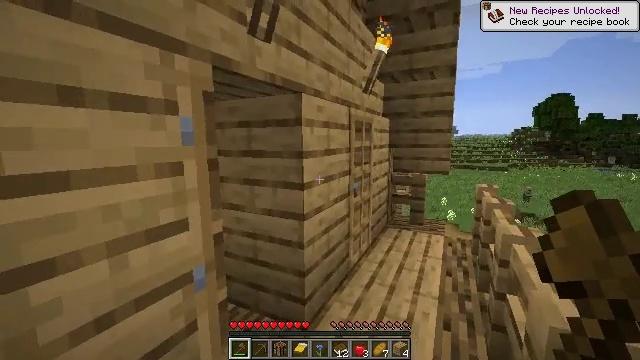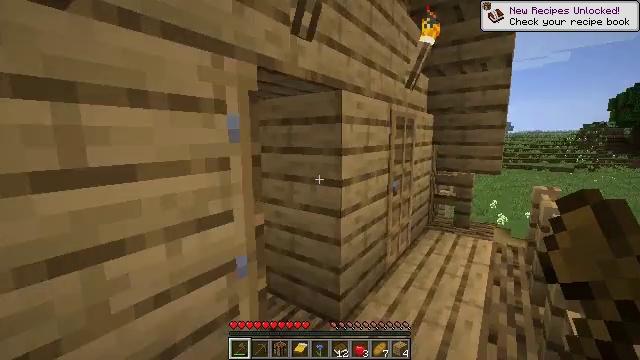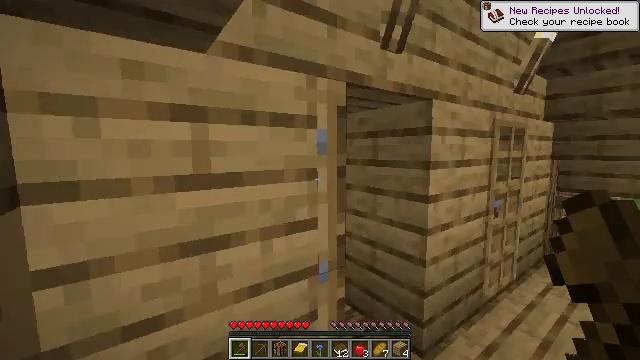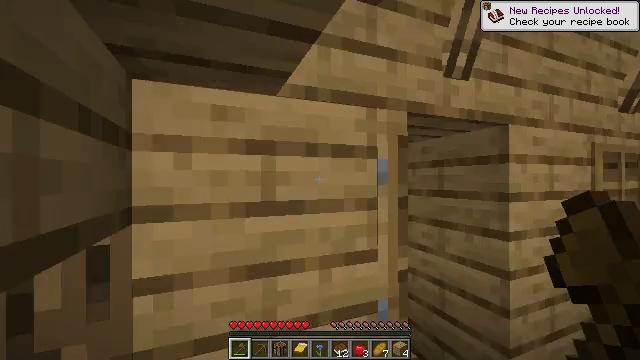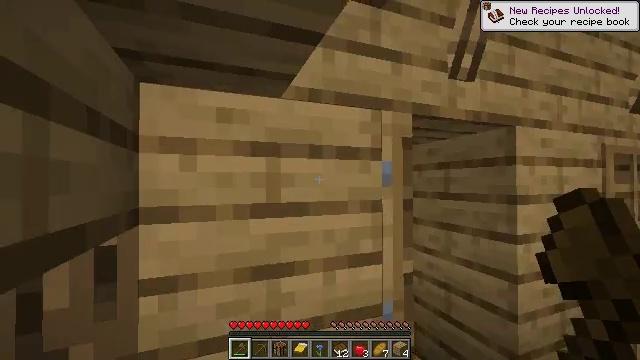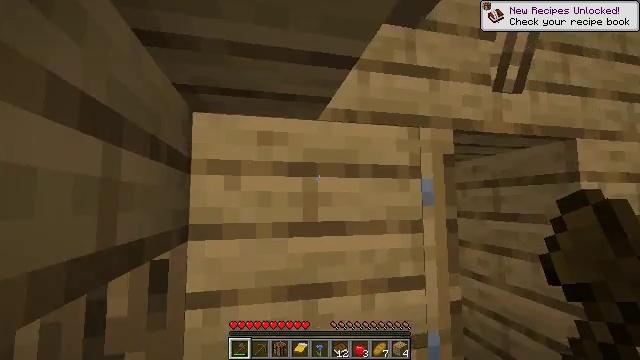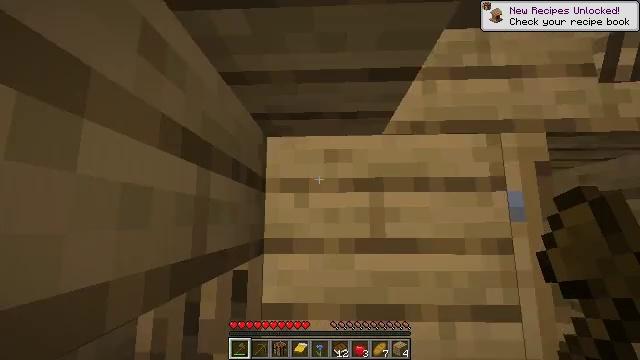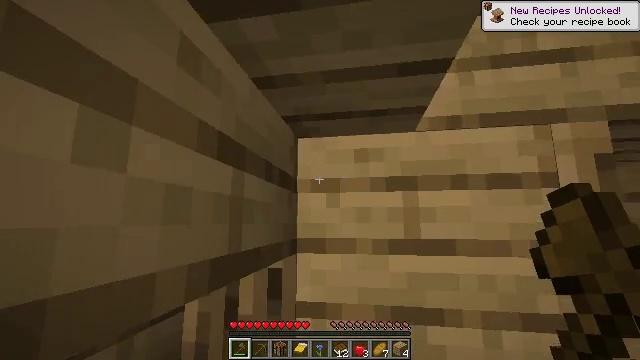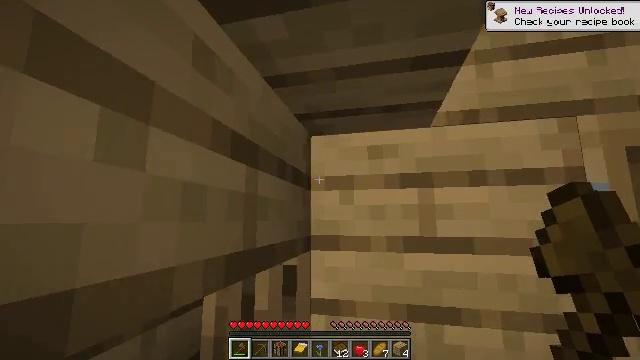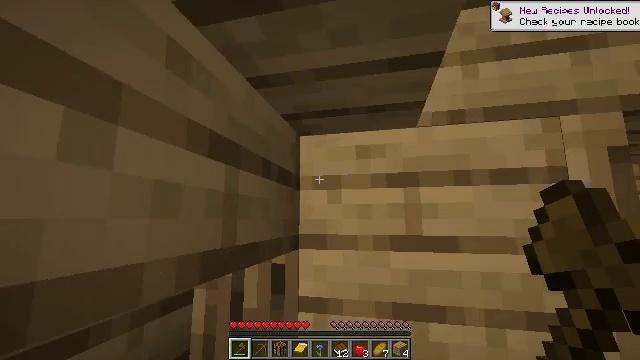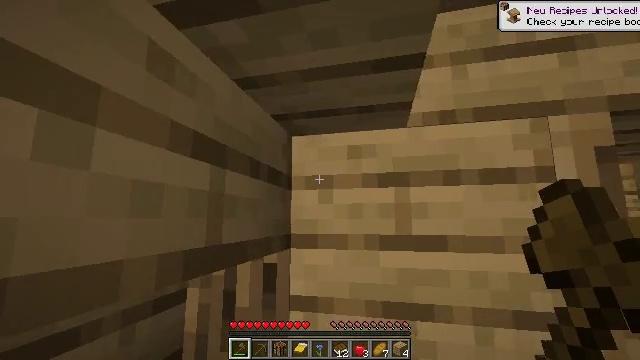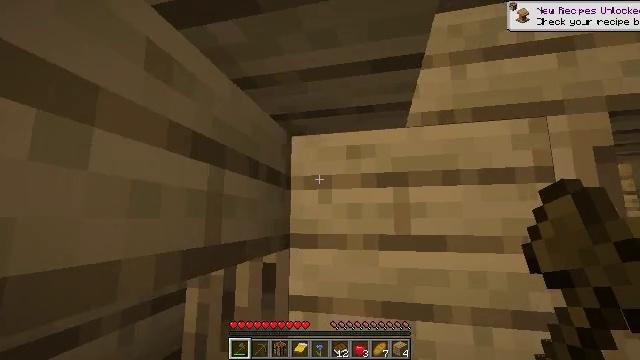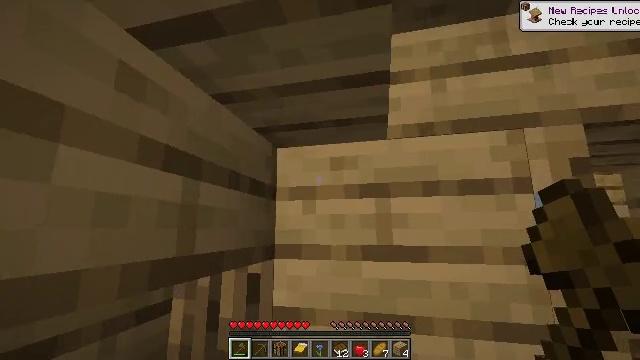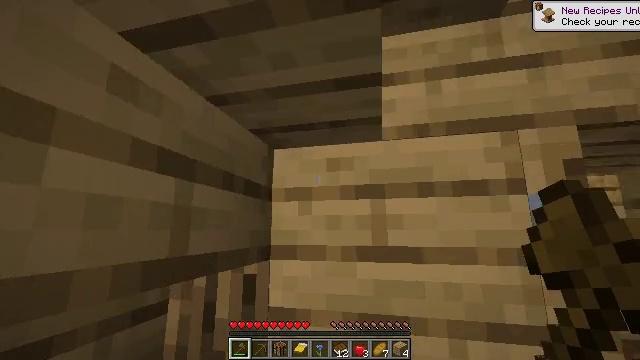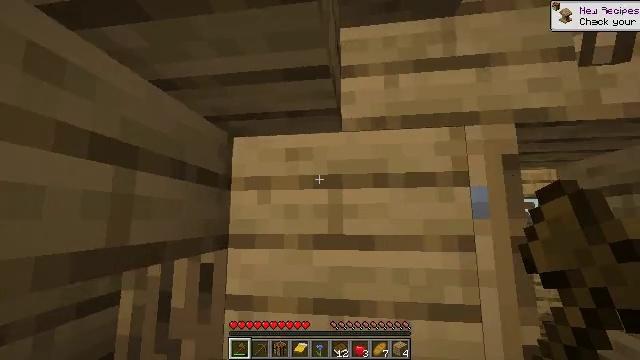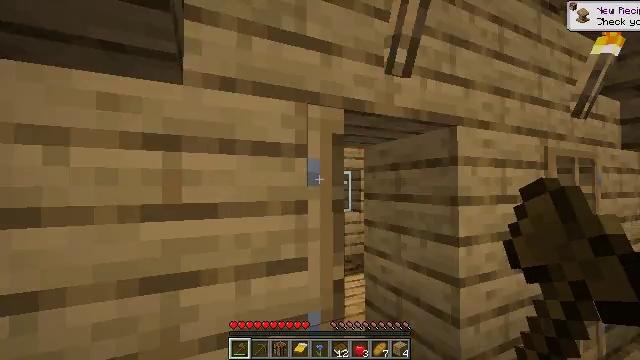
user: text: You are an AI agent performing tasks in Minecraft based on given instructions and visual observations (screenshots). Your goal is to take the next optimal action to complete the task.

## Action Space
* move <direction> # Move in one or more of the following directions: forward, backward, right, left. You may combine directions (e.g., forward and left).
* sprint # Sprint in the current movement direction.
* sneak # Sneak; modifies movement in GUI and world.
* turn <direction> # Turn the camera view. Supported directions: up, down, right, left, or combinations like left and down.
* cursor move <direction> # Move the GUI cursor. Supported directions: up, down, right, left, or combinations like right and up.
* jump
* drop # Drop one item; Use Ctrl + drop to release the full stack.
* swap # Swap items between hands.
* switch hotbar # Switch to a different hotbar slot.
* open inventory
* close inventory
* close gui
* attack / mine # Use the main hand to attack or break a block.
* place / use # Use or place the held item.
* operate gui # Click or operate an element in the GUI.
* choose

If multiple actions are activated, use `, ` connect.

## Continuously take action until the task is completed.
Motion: motion action
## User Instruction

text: Reclaim bookshelf materials.
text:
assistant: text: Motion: move back, turn left
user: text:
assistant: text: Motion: move back, turn left and up
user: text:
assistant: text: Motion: move back, turn left and up
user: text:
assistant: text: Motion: move back, turn left
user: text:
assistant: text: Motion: move back, turn left and up
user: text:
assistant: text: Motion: move back, turn left and up
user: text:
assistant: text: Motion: move back, turn left
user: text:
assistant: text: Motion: move back, turn left
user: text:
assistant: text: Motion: move back
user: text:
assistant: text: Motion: move back
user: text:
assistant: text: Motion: move back
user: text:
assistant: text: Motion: move back, turn up
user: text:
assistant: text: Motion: move back
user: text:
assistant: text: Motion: move back, turn right and down
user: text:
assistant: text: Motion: move back, turn right and down
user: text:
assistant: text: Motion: turn right
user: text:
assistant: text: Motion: turn left and down
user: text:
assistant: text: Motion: turn left
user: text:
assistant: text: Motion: turn left and down
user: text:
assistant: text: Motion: turn left
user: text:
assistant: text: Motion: move right, turn left
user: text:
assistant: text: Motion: move back and move right, turn left and down
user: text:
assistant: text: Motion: move back and move right, turn left and down
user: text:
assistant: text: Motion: move back and move right, turn left and down
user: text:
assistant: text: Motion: move back, turn left and down
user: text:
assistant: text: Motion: move back
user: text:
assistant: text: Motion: move back
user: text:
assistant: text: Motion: move back
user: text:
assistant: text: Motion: move back, turn left
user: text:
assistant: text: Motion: move back and move left, turn left